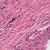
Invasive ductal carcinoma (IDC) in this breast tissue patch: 0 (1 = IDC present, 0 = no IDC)